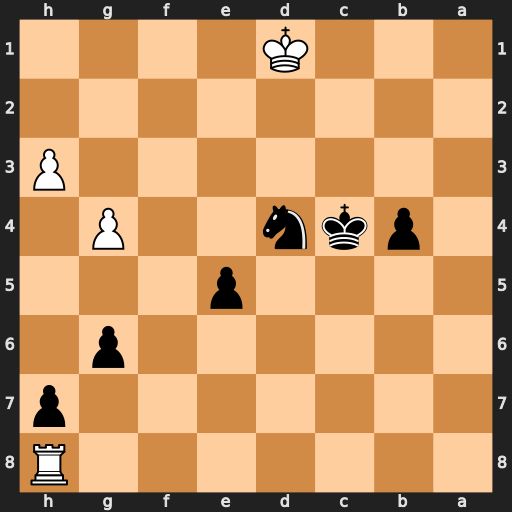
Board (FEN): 7R/7p/6p1/4p3/1pkn2P1/7P/8/3K4
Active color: b
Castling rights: -
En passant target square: -
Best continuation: Kd3 Rxh7 e4 Kc1 e3